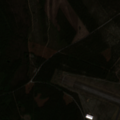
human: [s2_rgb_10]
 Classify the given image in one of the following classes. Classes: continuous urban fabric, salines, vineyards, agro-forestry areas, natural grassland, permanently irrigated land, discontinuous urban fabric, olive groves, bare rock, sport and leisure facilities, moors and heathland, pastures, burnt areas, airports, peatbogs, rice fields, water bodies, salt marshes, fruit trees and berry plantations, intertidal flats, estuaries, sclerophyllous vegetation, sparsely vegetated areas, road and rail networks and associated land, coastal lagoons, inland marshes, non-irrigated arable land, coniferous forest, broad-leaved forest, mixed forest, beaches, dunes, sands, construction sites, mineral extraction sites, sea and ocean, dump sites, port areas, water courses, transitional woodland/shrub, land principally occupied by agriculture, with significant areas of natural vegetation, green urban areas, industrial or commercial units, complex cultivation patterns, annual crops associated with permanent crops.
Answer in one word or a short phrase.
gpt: airports, coniferous forest, mixed forest